Question: I want to change date and number format in d3.js.
I have use below code to generate chart.
'''
collectionRate.width(940)
.height(250)
.dimension(collectionRateValue)
.group(collectionRateValueGroup_payment, "Payment")
//.stack(collectionRateValueGroup_adj, "count")
.stack(collectionRateValueGroup_ar_bal, "charge amt")
.title(function(d) {
return ": ";
})
.renderTitle(true)
.transitionDuration(1500)
.margins({
top: 10,
right: 50,
bottom: 30,
left: 70
})
.centerBar(true)
.gap(10)
.xAxisPadding(500)
.xUnits(d3.time.months)
.label(function(d){
return "d.key";
})
.round(d3.time.month.round)
.x(d3.time.scale().domain([new Date(2012, 11, 1), new Date(2013, 12, 31)]))
//.x(d3.scale.linear().domain([-1, 10000]))
.legend(dc.legend().x(750).y(0))
.elasticY(true)
dc.renderAll();
dc.redrawAll();
d3.select("#dc-pie-graph > svg > g").attr("transform", "translate(100,100)");
'''
Result of code is below.

Now, what i want
I want to change Y-axis value format 500,000 To 50K, same as other.
currently, X-axis value is January, February.... I want to change that to Jan-13.
I have tried but i can't success to change format.
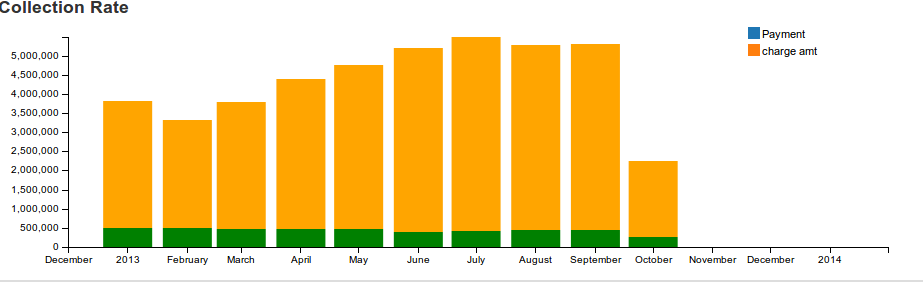
Answer: You can use the <URL> to do this, e.g. for the x axis:
'''
.xAxis().tickFormat(d3.time.format("%b-%d"));
'''
You are currently rounding to whole months ('.round(d3.time.month.round)'), which you may want to remove for this. For the y axis, it would look something like this:
'''
.yAxis().tickFormat(d3.format(",.0s"));
'''